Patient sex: M
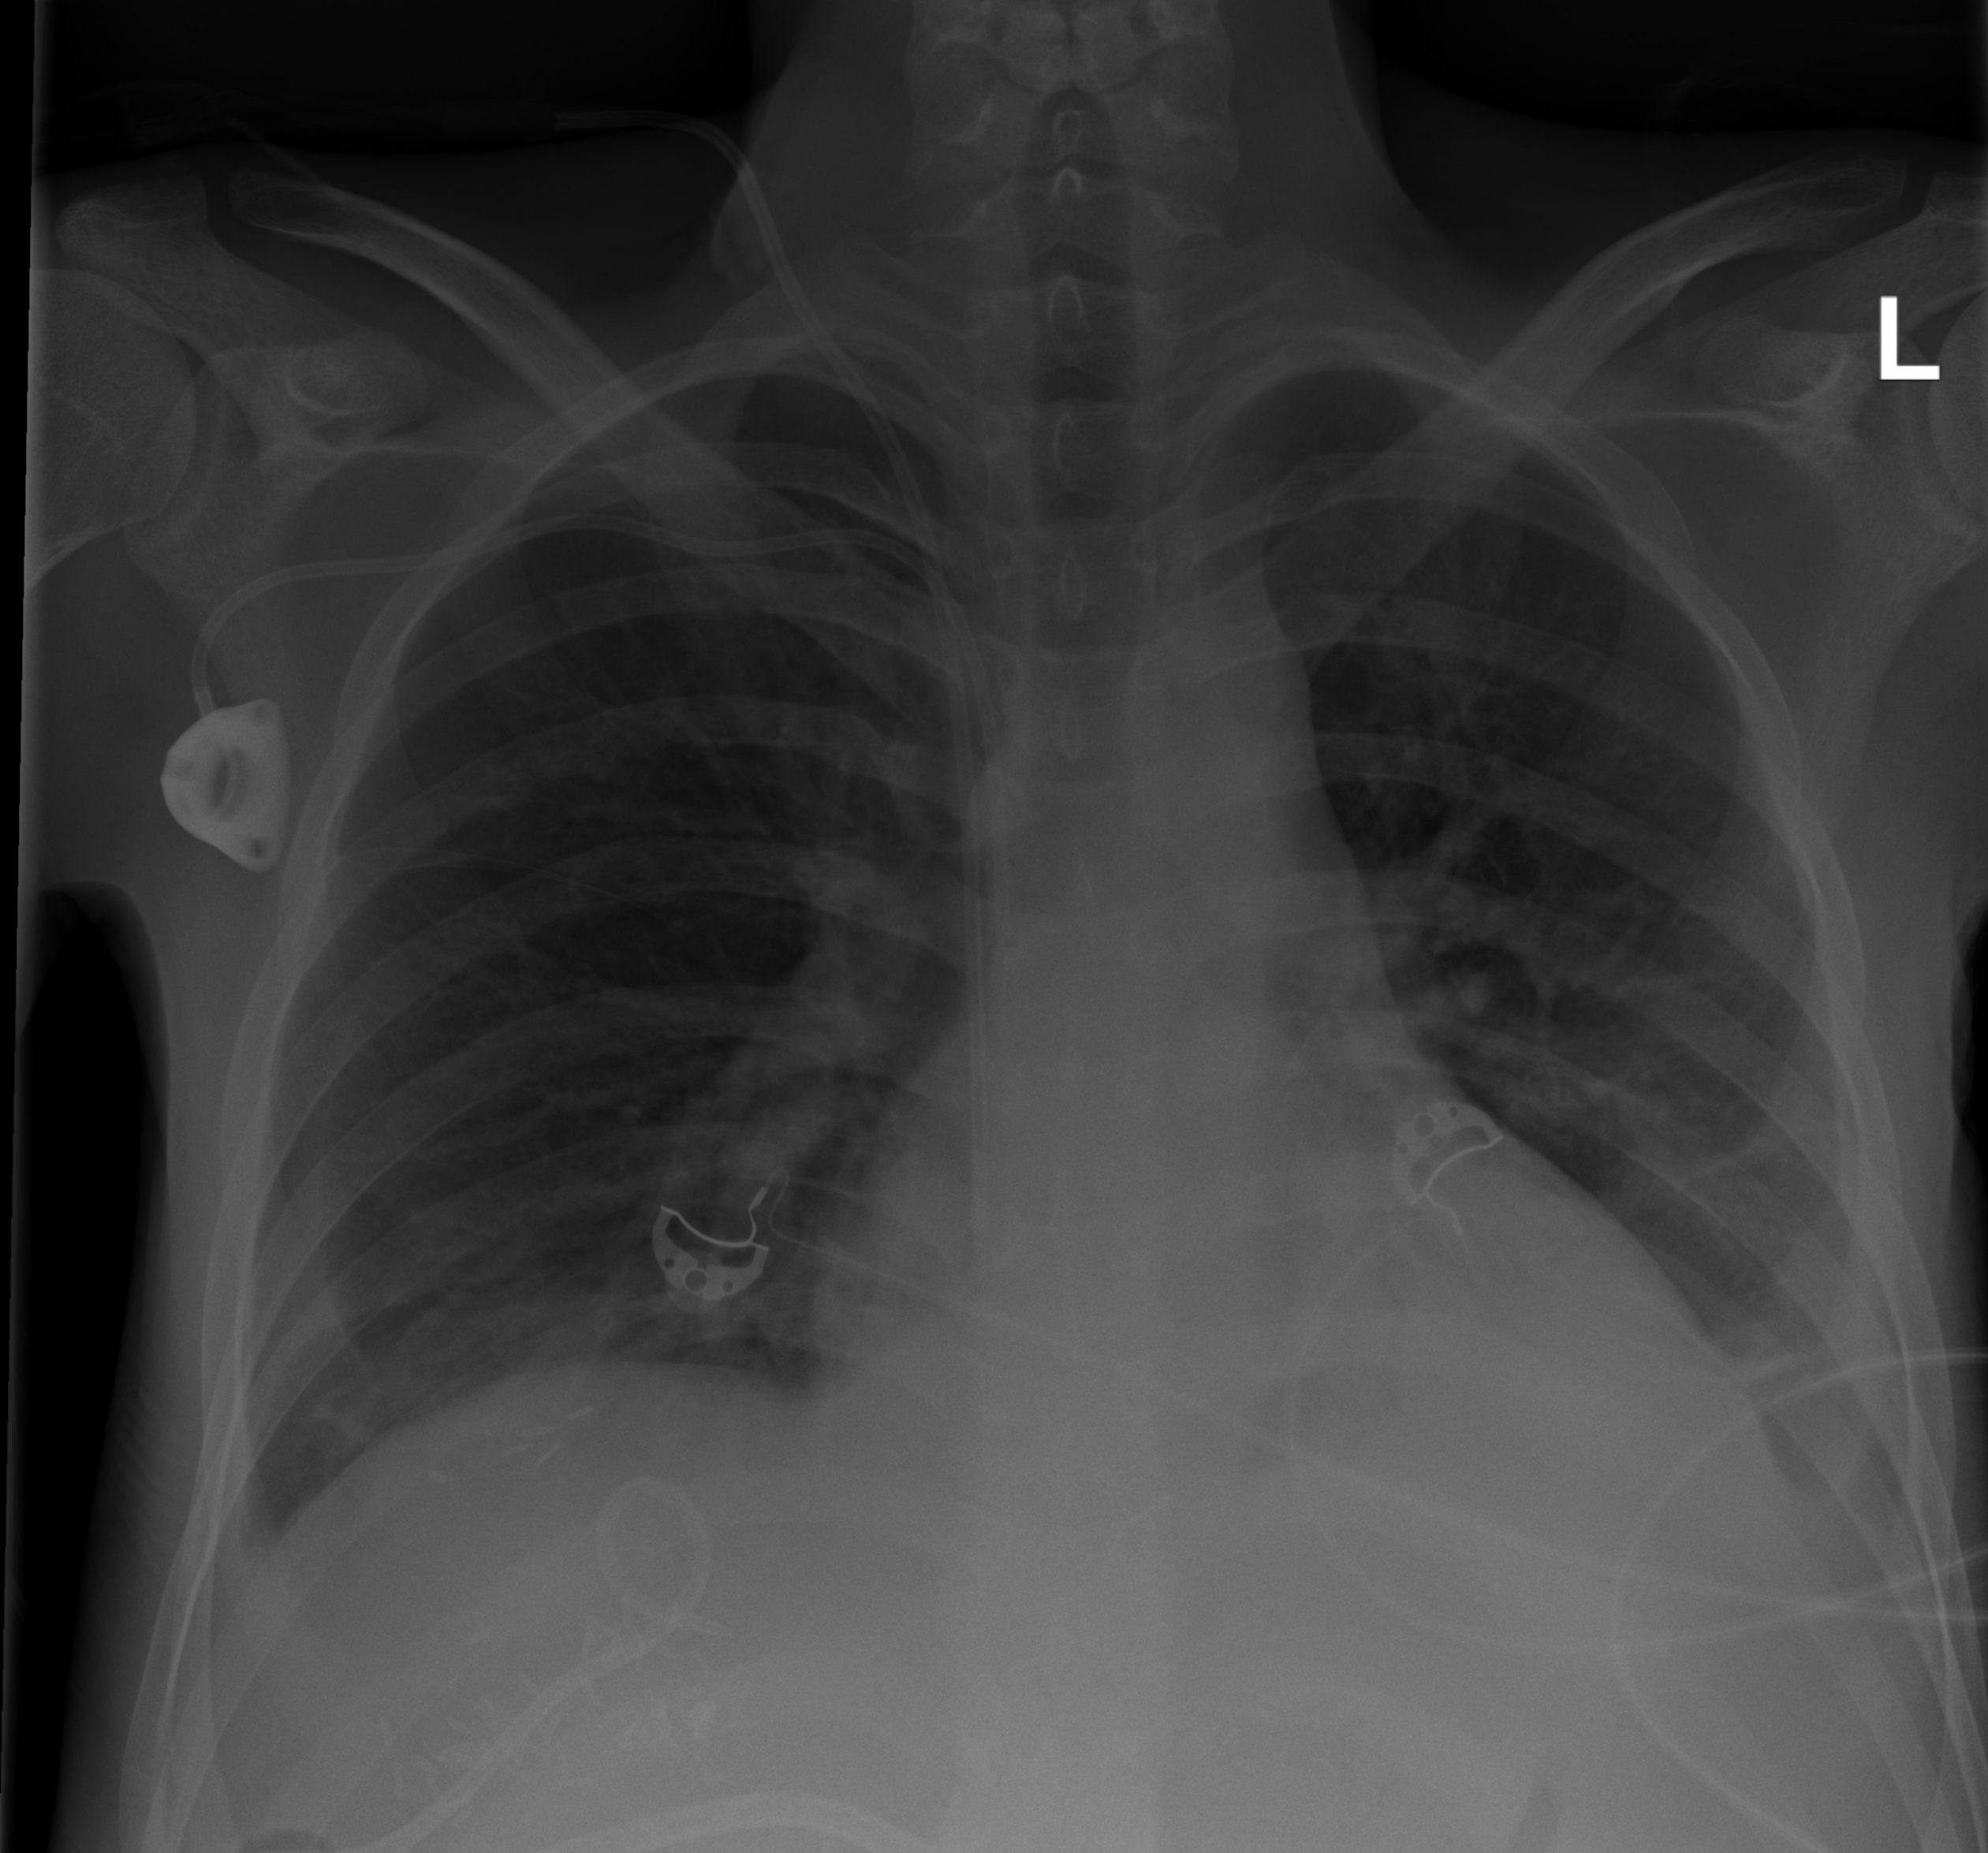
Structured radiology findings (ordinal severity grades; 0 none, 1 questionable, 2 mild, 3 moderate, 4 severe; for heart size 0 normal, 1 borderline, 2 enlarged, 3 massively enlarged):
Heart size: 2
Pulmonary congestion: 2
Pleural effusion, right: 2
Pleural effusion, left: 2
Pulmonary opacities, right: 0
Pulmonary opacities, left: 0
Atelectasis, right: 2
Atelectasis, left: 2